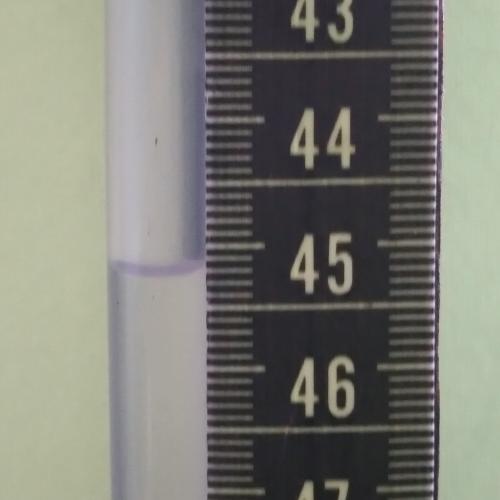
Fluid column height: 45.2 cm